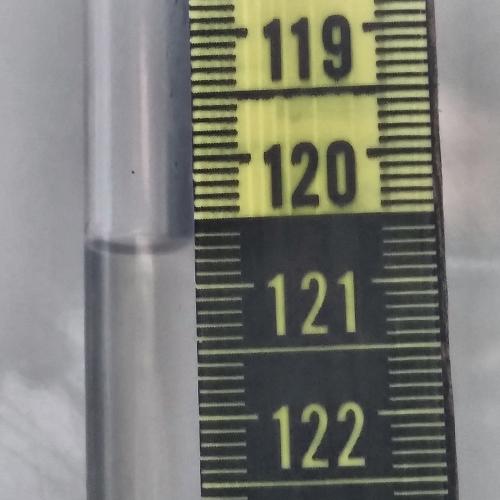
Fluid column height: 120.7 cm